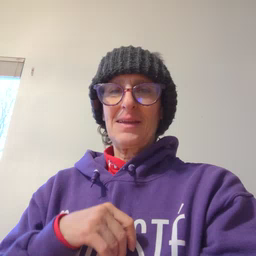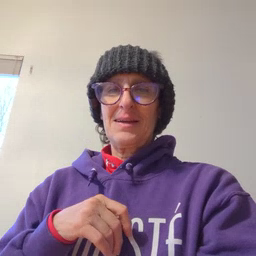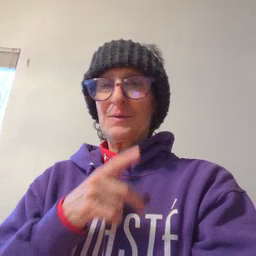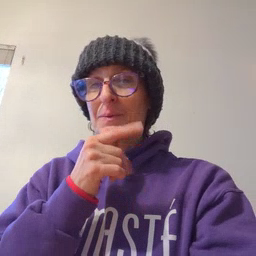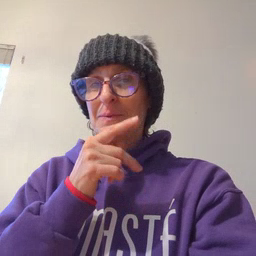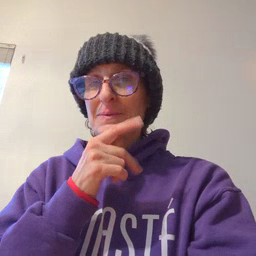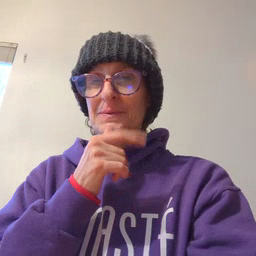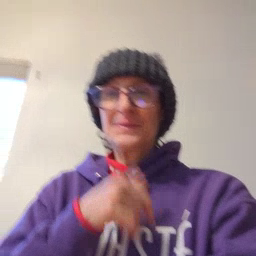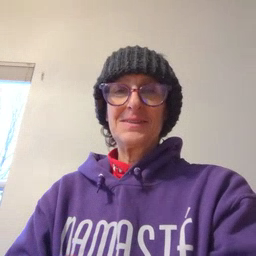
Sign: who